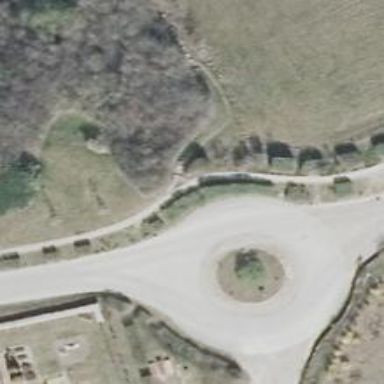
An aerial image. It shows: Residential road with roundabout.